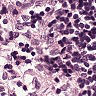
Metastatic tissue present: no